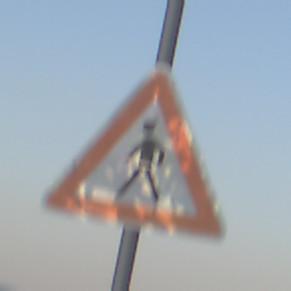
Verkehrszeichen: FussgaengerRechts
Umgebung: Outdoor, Nature
Tageszeit: SunriseSunset
Wetter: Clear
Licht: Natural
Jahreszeit: NotSpecified
Kontrast: HighContrast